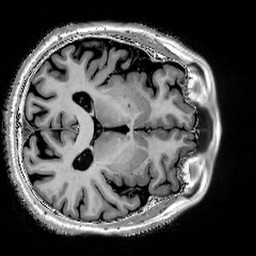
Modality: T1w
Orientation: axial
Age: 61
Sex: male
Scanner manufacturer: siemens
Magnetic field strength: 3 T
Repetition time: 5 s
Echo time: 0.00298 s